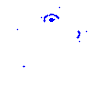
Particle: pion